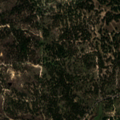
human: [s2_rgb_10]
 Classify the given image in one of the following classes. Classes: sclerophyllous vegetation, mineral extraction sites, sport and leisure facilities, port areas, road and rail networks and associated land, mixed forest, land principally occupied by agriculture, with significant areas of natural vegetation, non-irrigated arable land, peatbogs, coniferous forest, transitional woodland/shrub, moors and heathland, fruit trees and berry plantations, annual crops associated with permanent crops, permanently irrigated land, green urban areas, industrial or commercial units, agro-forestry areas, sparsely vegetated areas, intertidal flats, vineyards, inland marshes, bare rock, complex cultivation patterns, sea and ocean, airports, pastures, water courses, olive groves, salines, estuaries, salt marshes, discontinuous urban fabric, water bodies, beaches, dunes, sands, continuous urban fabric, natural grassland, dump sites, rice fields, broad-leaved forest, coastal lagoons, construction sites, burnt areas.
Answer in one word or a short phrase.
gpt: rice fields, agro-forestry areas, broad-leaved forest